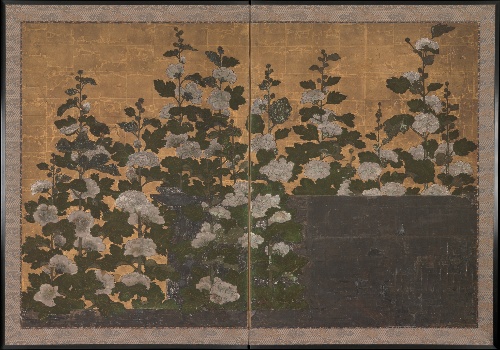
Date: 17th century
Object type: Screen
Classification: Paintings
Medium: Two-panel folding screen; ink, color, and gold on paper
Culture: Japan
Period: Edo period (1615–1868)
Dimensions: Overall (each panel): 41 x 33 1/4 in. (104.2 x 84.5 cm)
Department: Asian Art
Credit line: H. O. Havemeyer Collection, Bequest of Mrs. H. O. Havemeyer, 1929
Accession year: 1929
Repository: Metropolitan Museum of Art, New York, NY
Tags: Plants